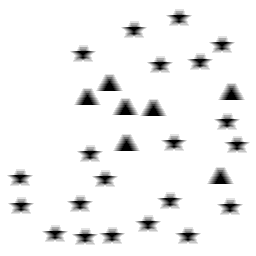
Squares: 0
Triangles: 7
Stars: 21
Total shapes: 28